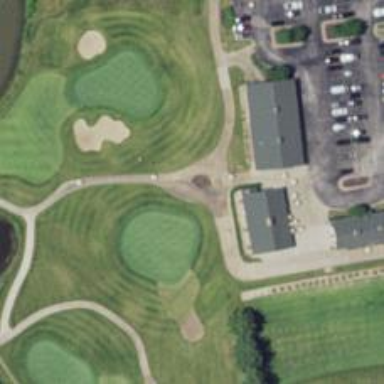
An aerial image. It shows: Golf cartpath that is also road path.